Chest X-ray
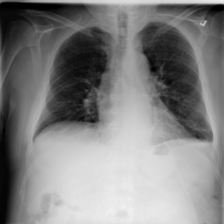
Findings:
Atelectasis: negative
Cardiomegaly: negative
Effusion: negative
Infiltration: negative
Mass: negative
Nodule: negative
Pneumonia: negative
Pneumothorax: negative
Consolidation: negative
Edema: negative
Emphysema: negative
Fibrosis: negative
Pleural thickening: negative
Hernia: negative